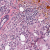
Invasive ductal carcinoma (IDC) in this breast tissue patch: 0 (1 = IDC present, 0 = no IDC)